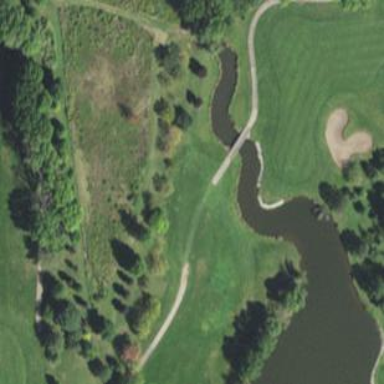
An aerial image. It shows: Area with grass used as rough in golf course.